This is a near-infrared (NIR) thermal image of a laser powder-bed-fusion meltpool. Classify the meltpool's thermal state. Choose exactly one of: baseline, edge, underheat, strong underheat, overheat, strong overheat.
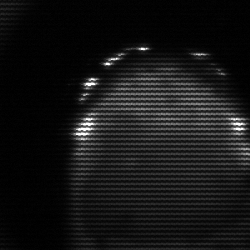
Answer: edge